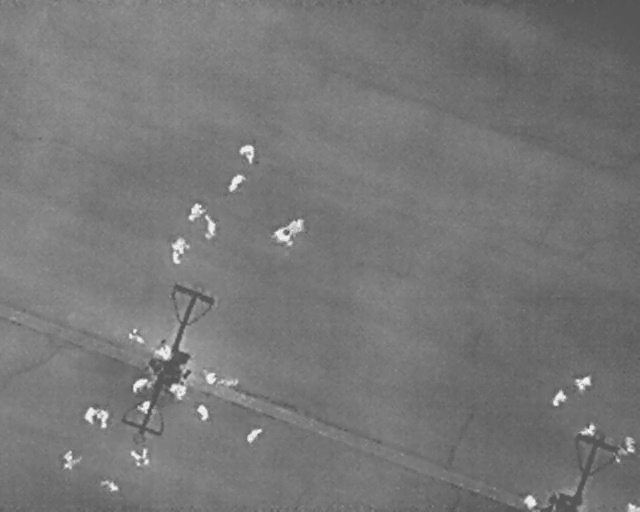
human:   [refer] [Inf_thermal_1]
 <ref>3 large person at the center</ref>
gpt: <box>[[36, 28, 40, 31, 5], [42, 44, 45, 48, 2], [30, 43, 34, 45, 2]]</box>

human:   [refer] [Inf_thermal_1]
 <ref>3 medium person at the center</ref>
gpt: <box>[[35, 34, 38, 36, 34], [45, 42, 47, 45, 2], [28, 40, 31, 42, 29]]</box>

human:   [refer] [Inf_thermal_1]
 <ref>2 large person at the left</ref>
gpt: <box>[[25, 47, 30, 50, 2], [23, 66, 27, 70, 2]]</box>

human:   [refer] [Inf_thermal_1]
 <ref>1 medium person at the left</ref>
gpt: <box>[[20, 64, 22, 67, 21]]</box>

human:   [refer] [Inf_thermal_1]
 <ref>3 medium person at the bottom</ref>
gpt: <box>[[31, 72, 34, 75, 2], [30, 79, 33, 82, 2], [38, 82, 40, 86, 132]]</box>

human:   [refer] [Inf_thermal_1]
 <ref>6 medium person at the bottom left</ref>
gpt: <box>[[20, 73, 23, 76, 2], [26, 74, 29, 78, 2], [21, 78, 23, 81, 2], [12, 79, 15, 82, 2], [14, 80, 17, 83, 2], [8, 88, 12, 91, 2]]</box>

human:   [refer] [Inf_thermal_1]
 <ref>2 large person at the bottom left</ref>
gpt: <box>[[20, 87, 23, 90, 168], [15, 92, 18, 97, 2]]</box>

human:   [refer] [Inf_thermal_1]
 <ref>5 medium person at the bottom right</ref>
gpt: <box>[[90, 73, 92, 76, 159], [85, 76, 89, 79, 26], [90, 82, 93, 85, 2], [81, 96, 84, 99, 2], [96, 85, 99, 88, 2]]</box>